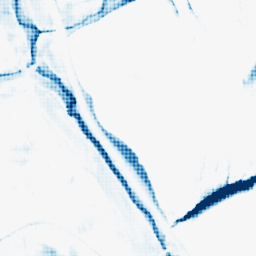
Category: morphological
Decomposition family: morphological_square
Decomposition parameters: operation: closing
size: 20
Upsampling method: sinc_hamming
Upsampling parameters: scale: 8
kernel_size: 8
Upsampling scale: 8